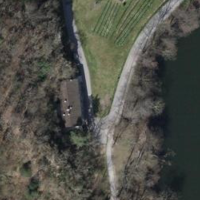
EUNIS habitat code: 41
Species observed at this site:
Euonymus europaeus
Alnus glutinosa